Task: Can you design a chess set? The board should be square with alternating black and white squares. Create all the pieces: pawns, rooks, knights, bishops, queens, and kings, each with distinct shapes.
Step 3969:
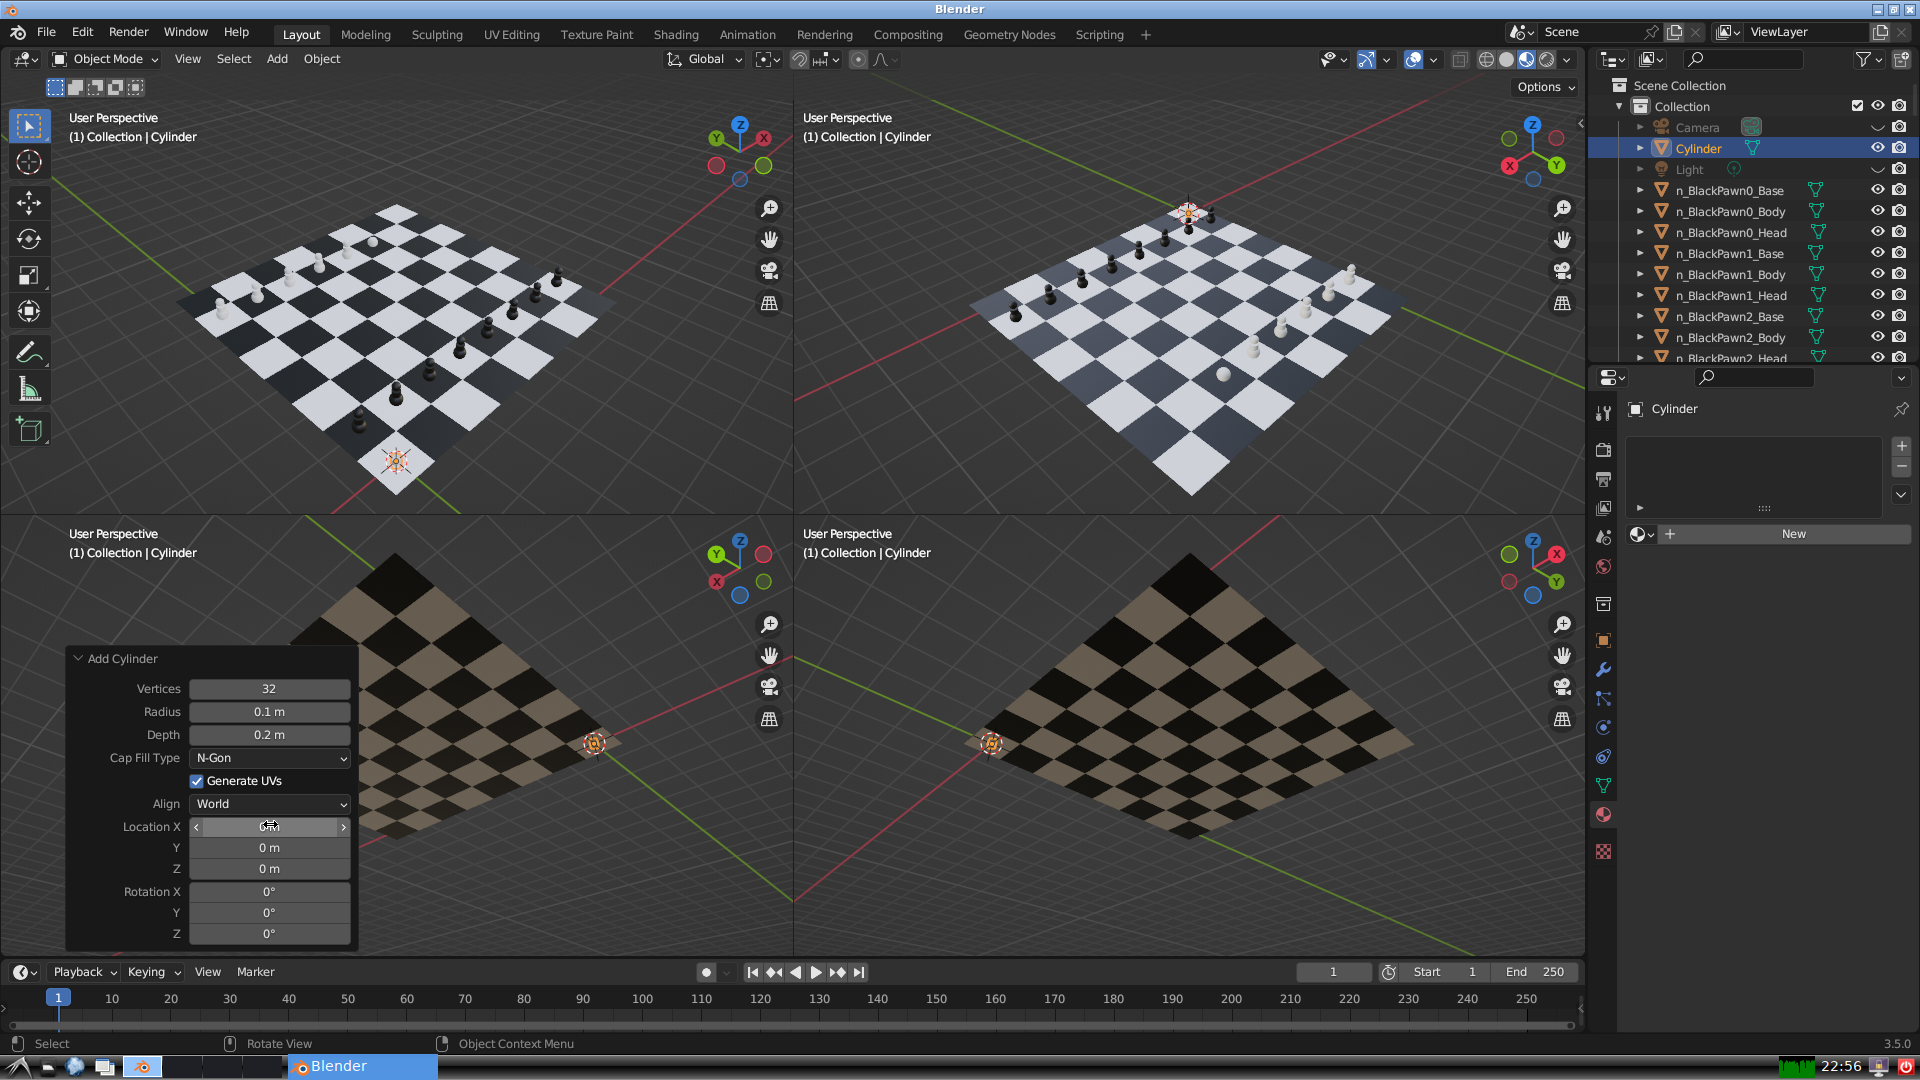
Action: click: no